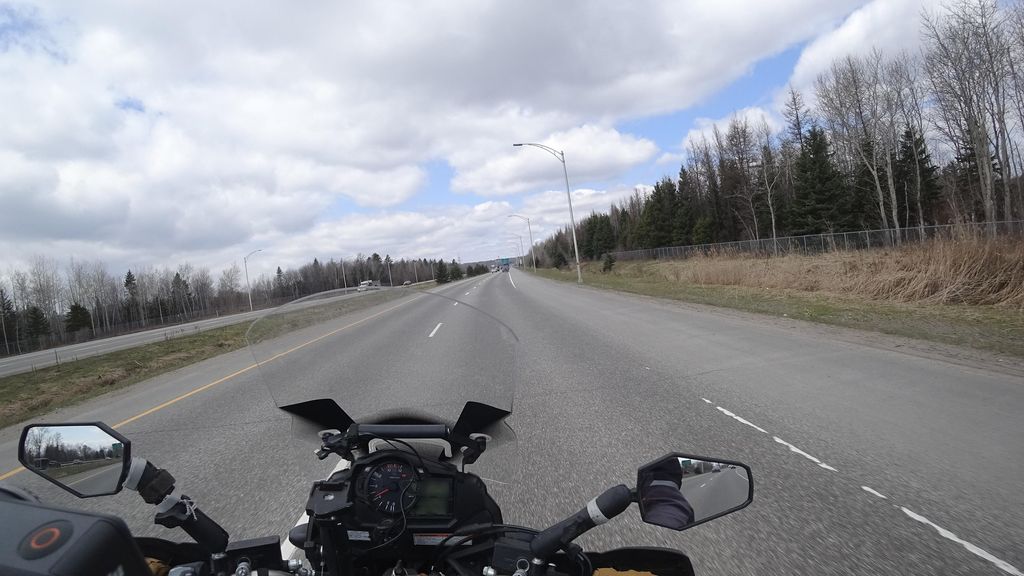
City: quebec_city